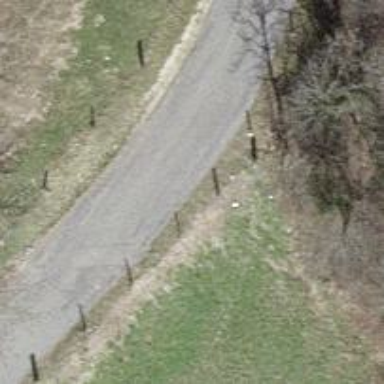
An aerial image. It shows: Unclassified road with paved surface.